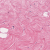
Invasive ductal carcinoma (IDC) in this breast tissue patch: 0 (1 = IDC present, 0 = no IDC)